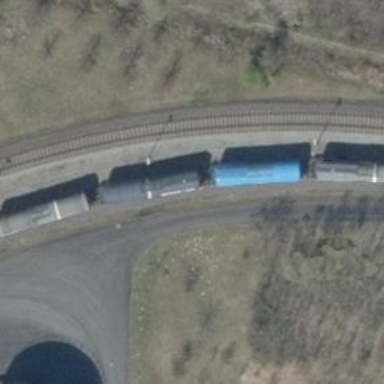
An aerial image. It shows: Railway spur service.